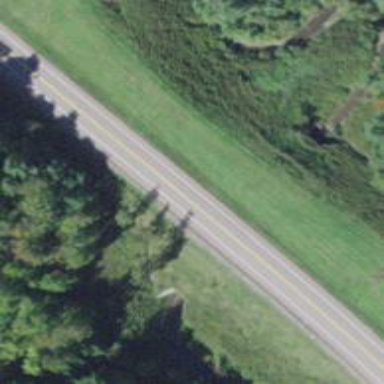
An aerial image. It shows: Asphalt road classified as primary highway with expressway characteristics.